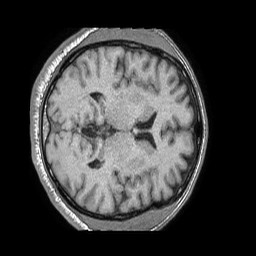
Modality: T1w
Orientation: axial
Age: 46
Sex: male
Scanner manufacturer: philips
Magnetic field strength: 1.5 T
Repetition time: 0.007855 s
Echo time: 0.003609 s